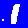
Digit: 1